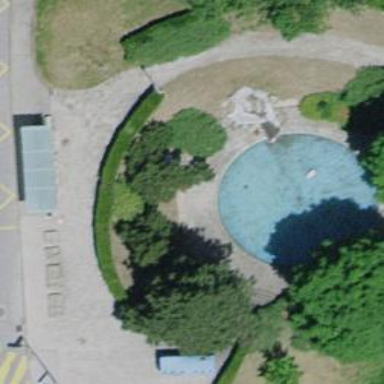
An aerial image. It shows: Beautiful fountain.